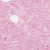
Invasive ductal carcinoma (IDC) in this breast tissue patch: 0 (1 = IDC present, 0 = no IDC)